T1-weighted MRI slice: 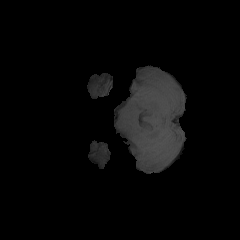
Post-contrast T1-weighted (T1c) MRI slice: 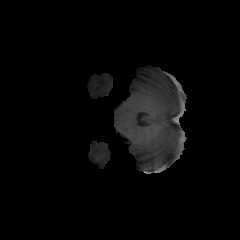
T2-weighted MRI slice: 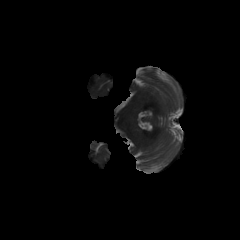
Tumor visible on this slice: no